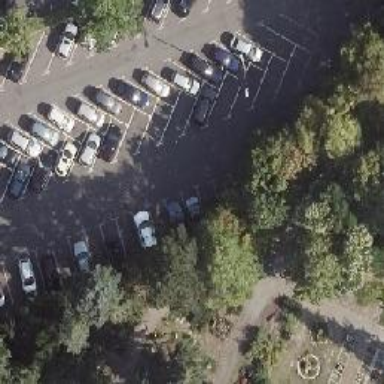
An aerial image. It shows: Parking aisle designated as service road.